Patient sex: M
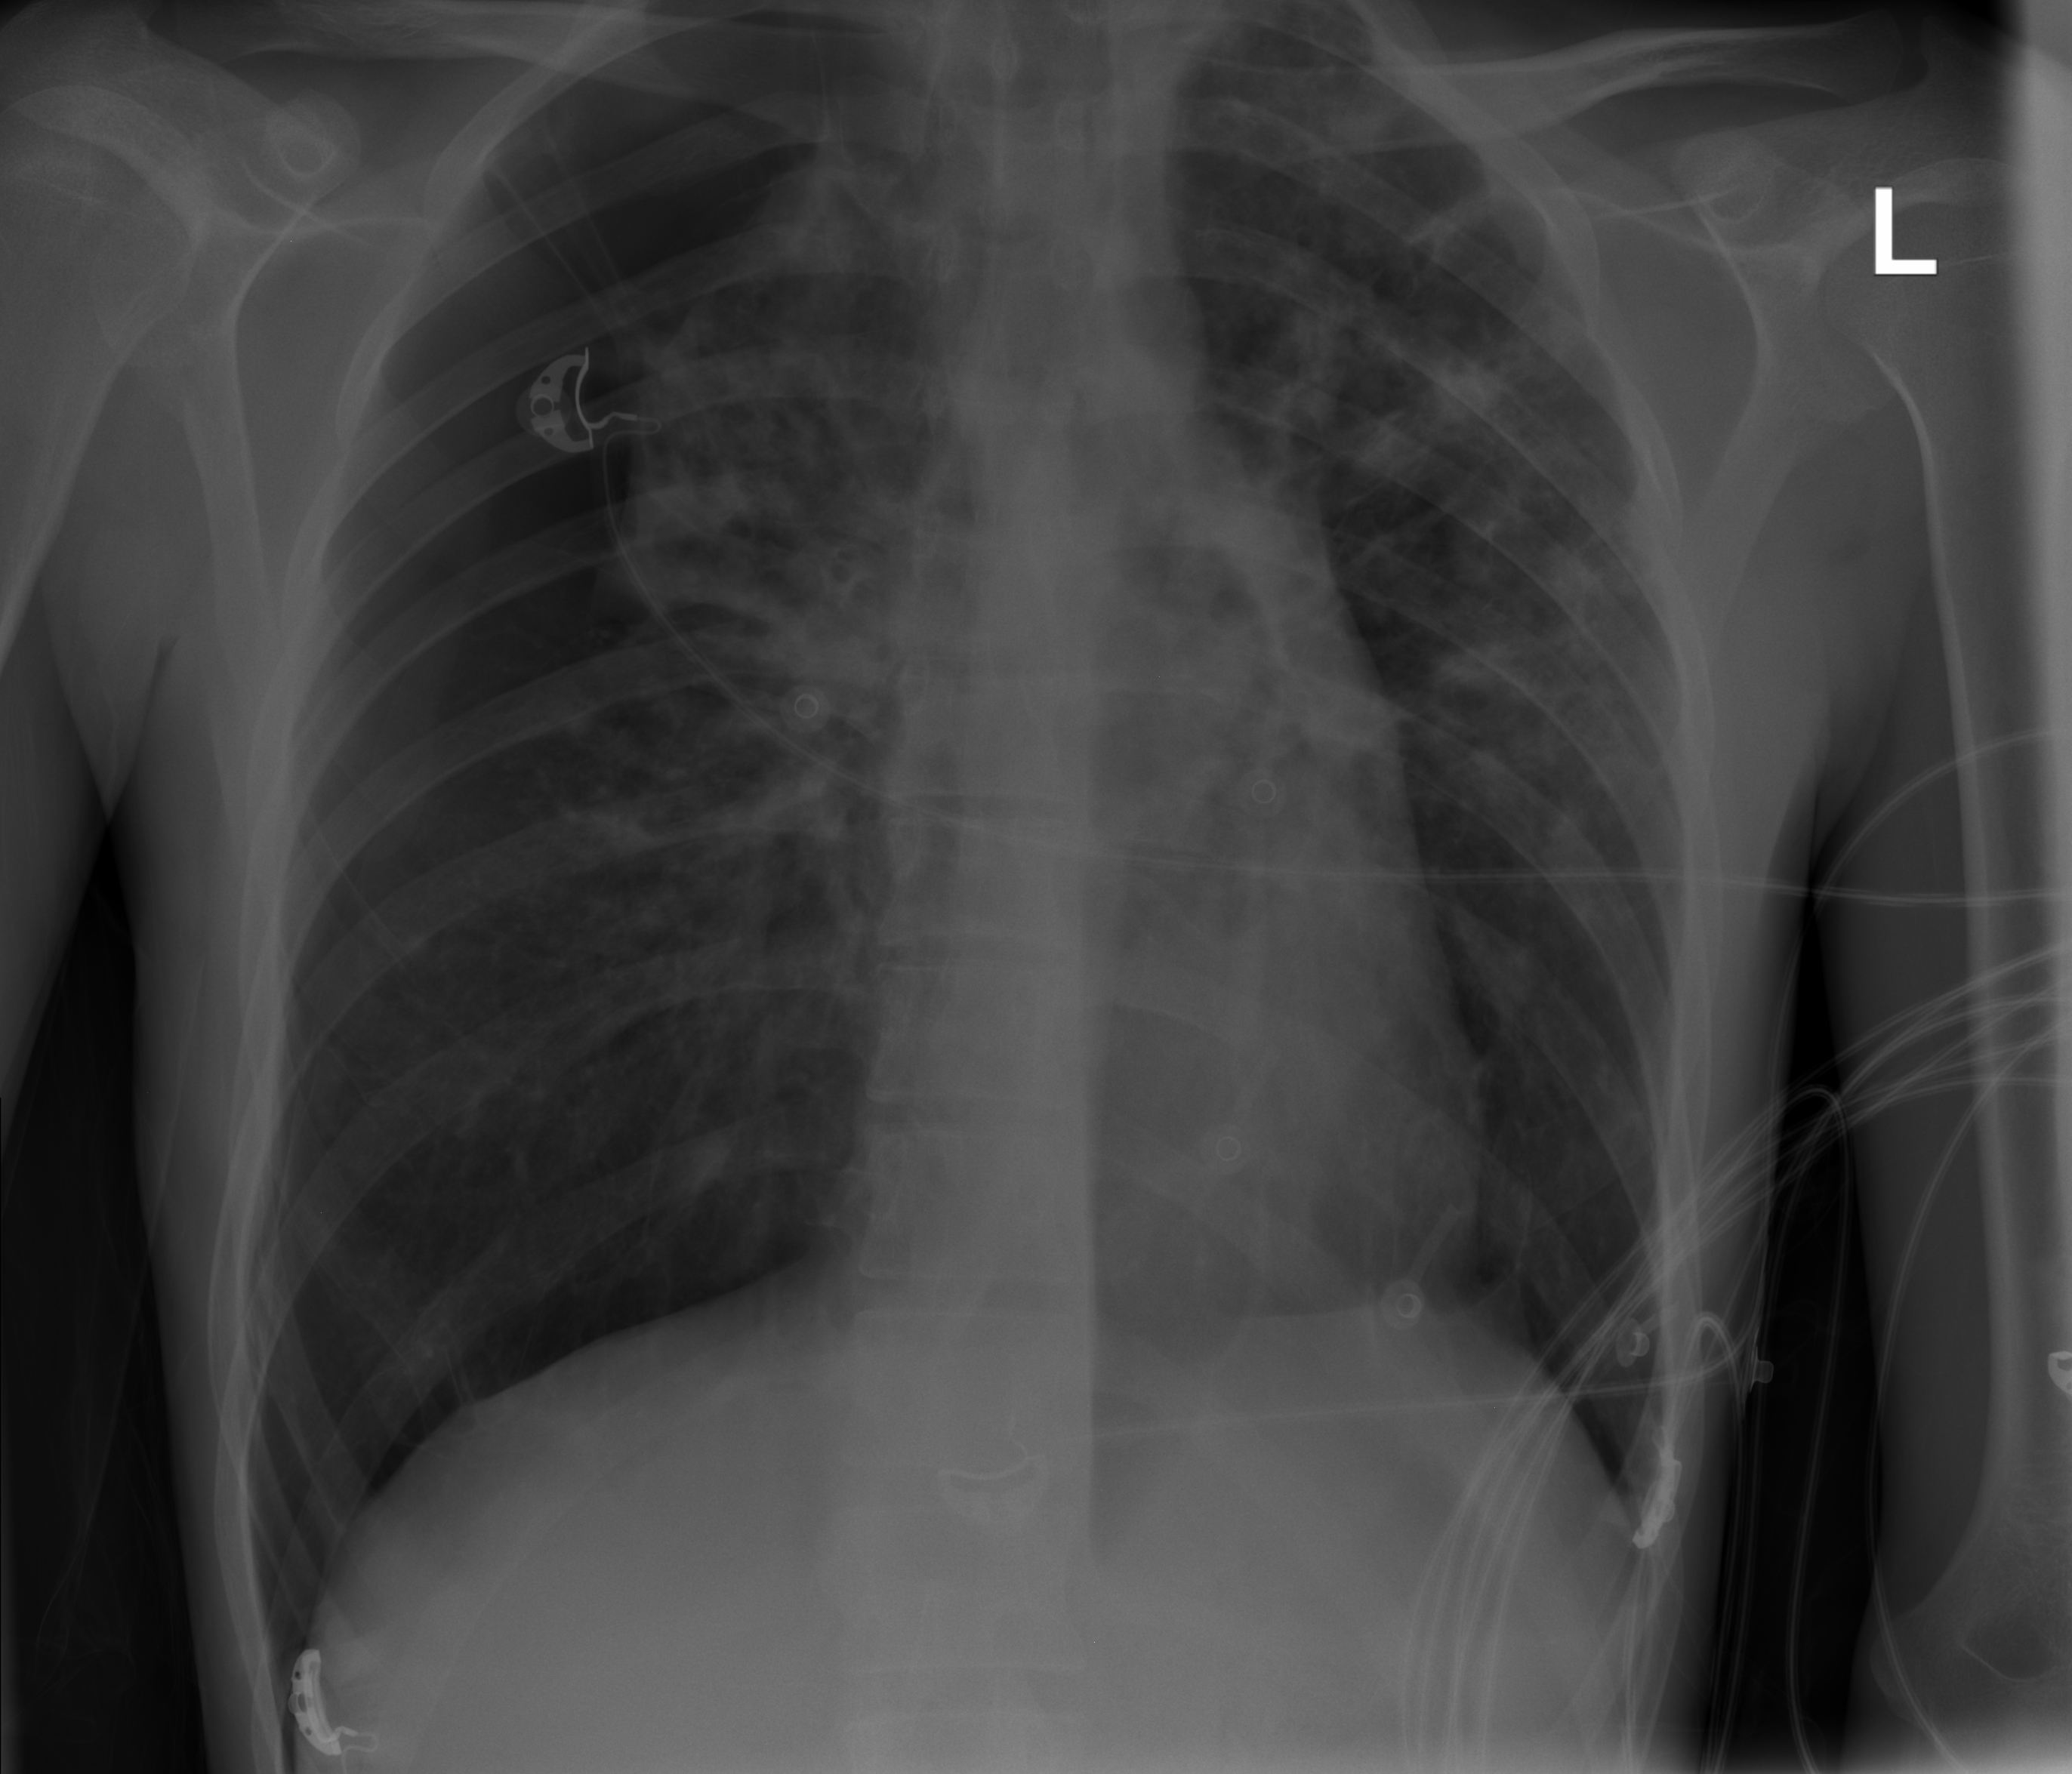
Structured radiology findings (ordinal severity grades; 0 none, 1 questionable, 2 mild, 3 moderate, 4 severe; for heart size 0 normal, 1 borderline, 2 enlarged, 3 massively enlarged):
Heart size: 0
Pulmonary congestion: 0
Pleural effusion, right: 0
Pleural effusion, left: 0
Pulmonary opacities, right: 3
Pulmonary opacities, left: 3
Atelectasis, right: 0
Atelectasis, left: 0